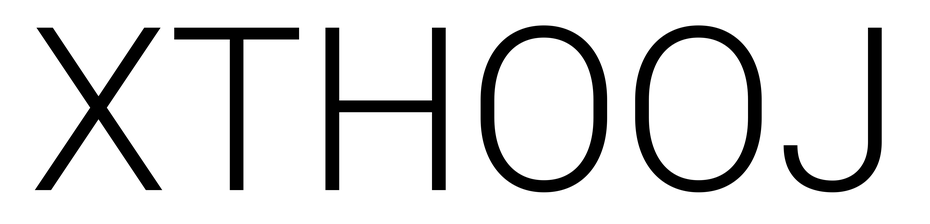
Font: Roboto_Light